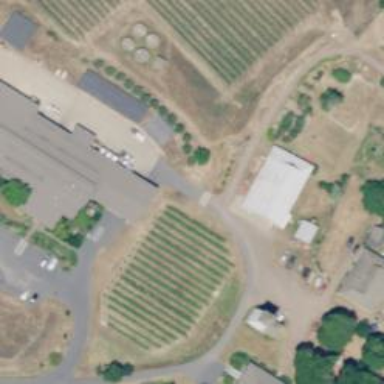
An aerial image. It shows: Vineyard where grapes are grown.